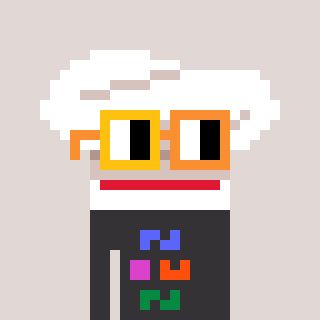
a pixel art character with square yellow and orange glasses, a chef hat-shaped head and a grayscale-colored body on a warm background